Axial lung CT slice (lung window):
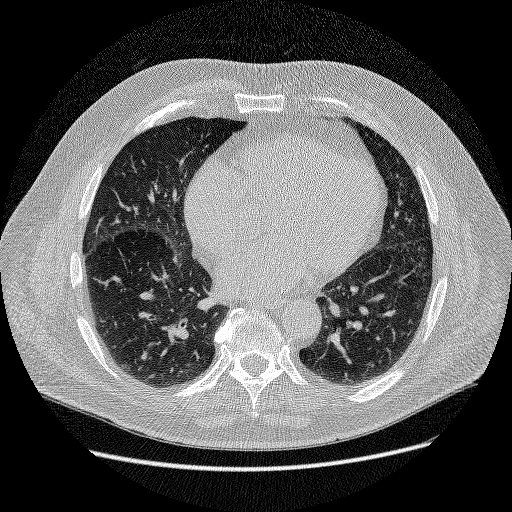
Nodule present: no